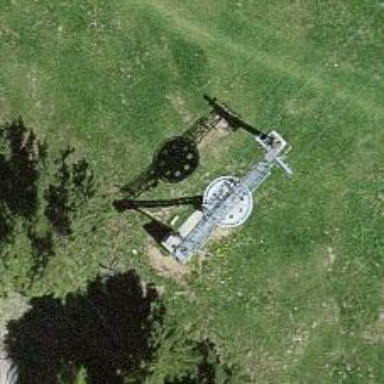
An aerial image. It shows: Pylon for aerialway.